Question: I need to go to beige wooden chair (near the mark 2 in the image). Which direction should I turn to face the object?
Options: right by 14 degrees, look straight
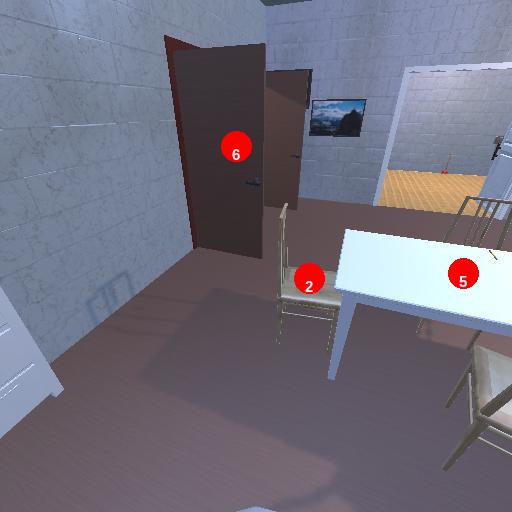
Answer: right by 14 degrees